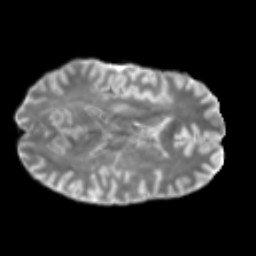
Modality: T2w
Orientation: axial
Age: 46
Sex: male
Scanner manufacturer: siemens
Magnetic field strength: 3 T
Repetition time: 5 s
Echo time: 0.092 s